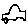
Label: car